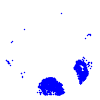
Particle: pion